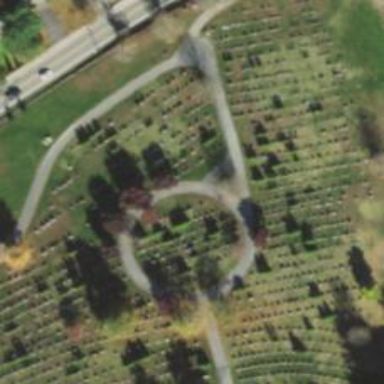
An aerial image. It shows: Road named Cemetery Road designated as service road.